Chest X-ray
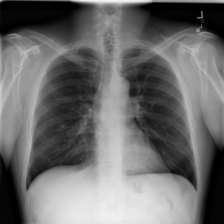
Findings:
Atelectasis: negative
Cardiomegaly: negative
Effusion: negative
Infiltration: negative
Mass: negative
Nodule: negative
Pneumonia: negative
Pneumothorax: negative
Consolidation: negative
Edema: negative
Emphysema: negative
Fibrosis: negative
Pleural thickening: negative
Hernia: negative